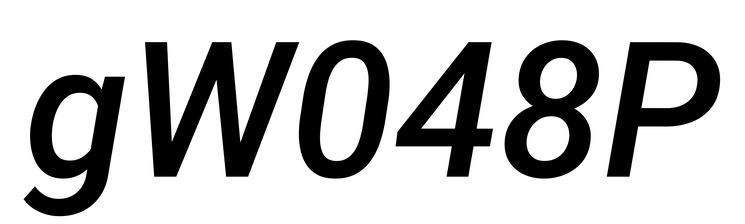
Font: Roboto-Italic_Medium_Italic